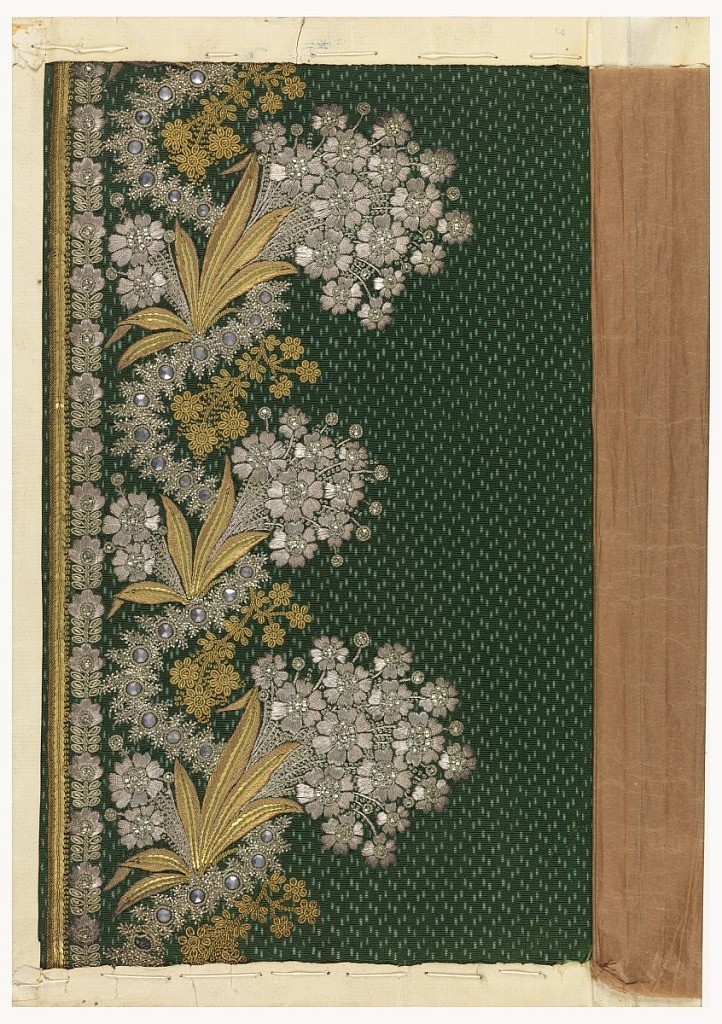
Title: Embroidery sample
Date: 1770–1810
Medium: silk, silver and gold wire, glass and paper Technique: embroidered on uncut voided supplementary warp pile (velvet)
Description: Floral design embroidered with silver and gold thread, sequins and wire, and bits of glass on a patterned green ground.